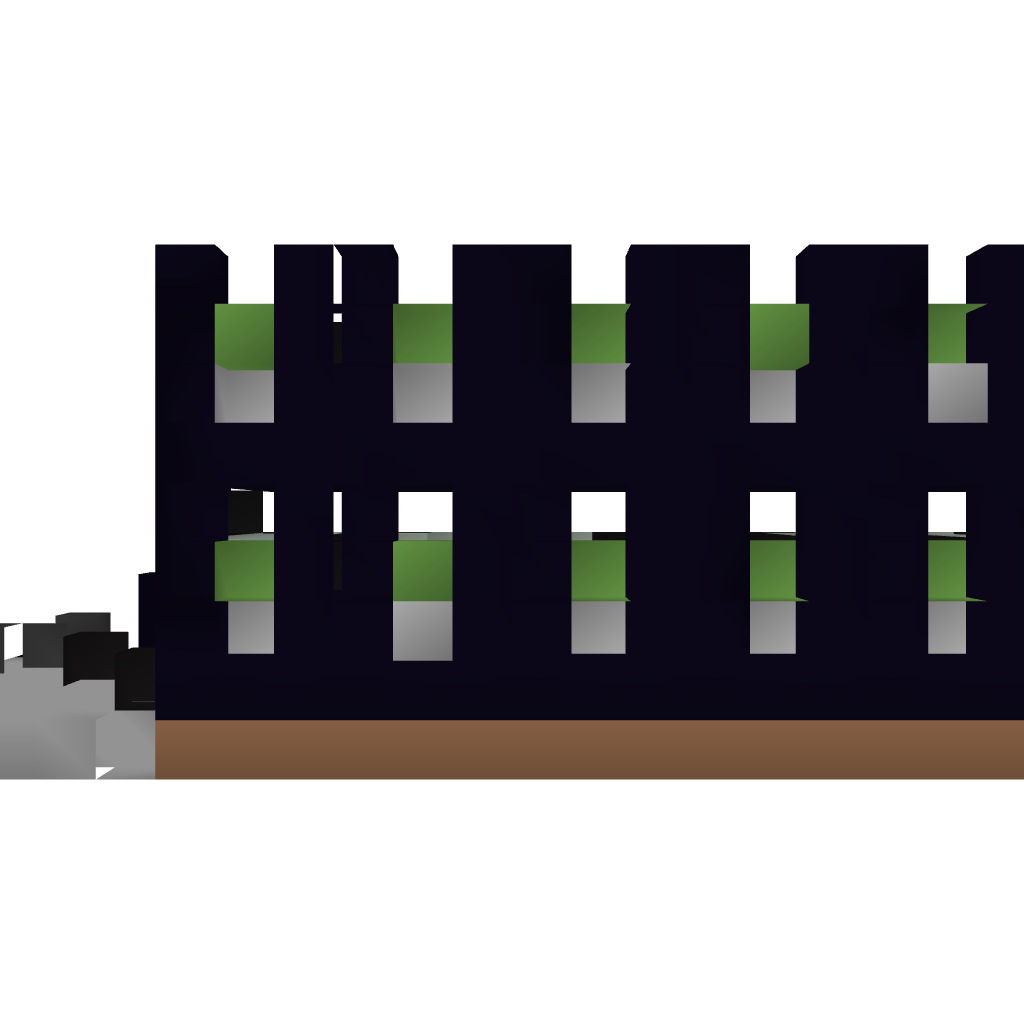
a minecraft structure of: Cluster Tnt Cannon